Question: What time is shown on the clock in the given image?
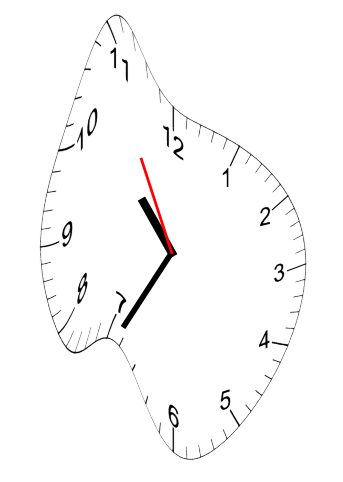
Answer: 10:34:55